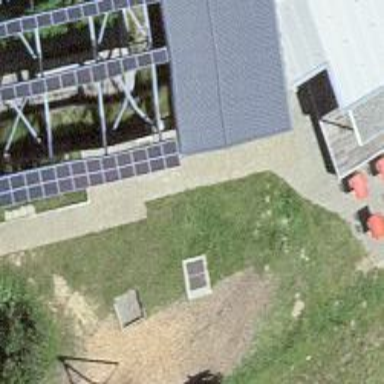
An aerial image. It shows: Playground with swings.